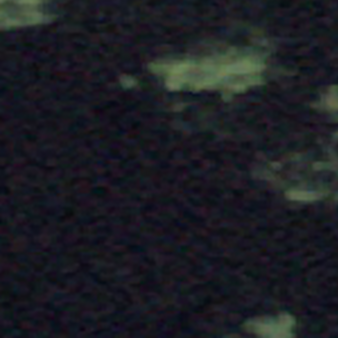
Label: other